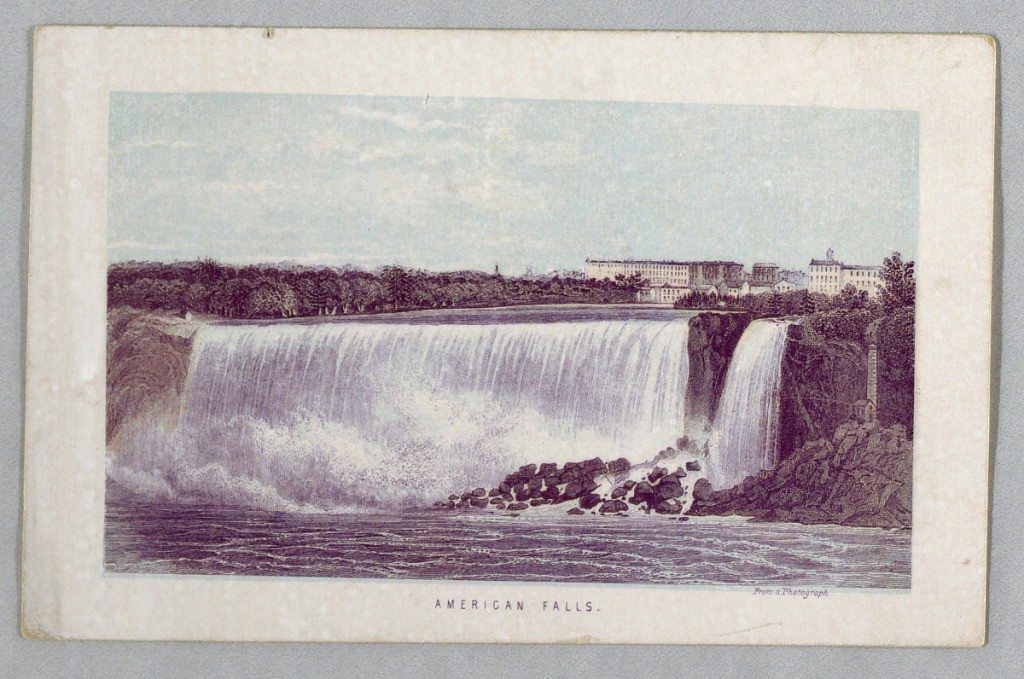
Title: American Falls from The Falls of Niagara: Being a Complete Guide
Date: ca. 1857
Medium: Color wood engraving on white paperboard
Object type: Print
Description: Horizontal rectangle